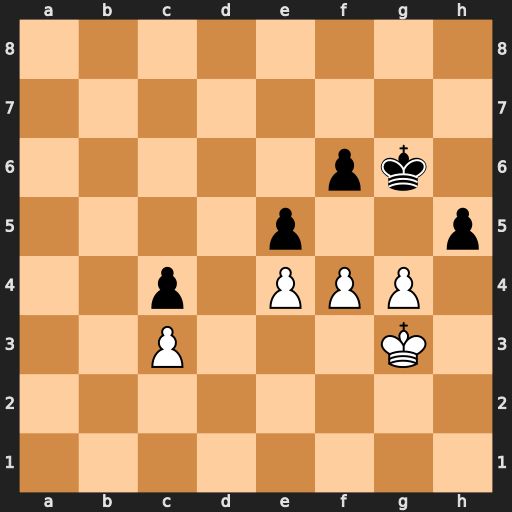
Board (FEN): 8/8/5pk1/4p2p/2p1PPP1/2P3K1/8/8
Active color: w
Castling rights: -
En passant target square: -
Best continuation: fxe5 fxe5 Kh4 hxg4 Kxg4